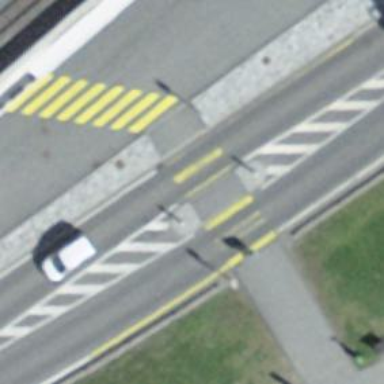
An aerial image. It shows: Marked crossing with pedestrian island.